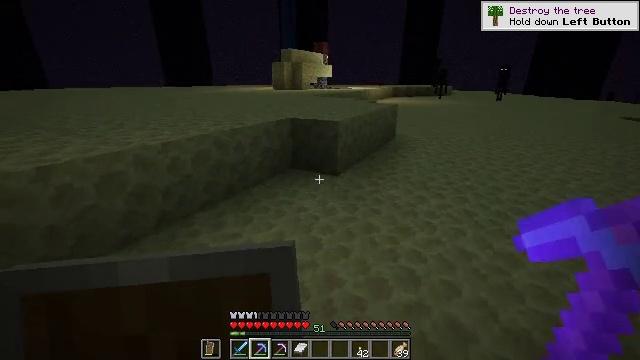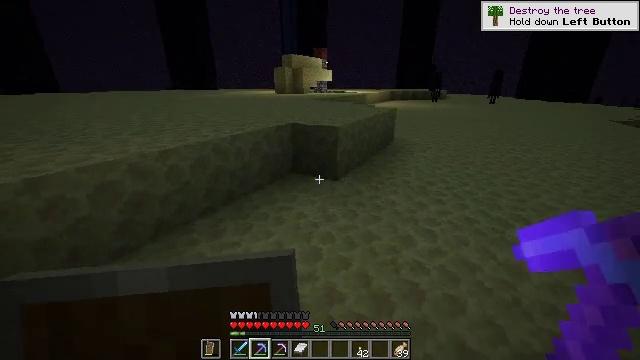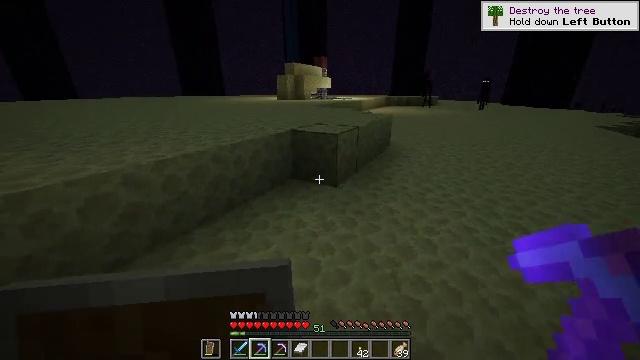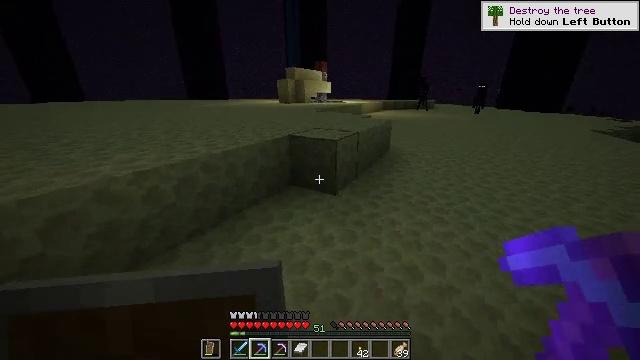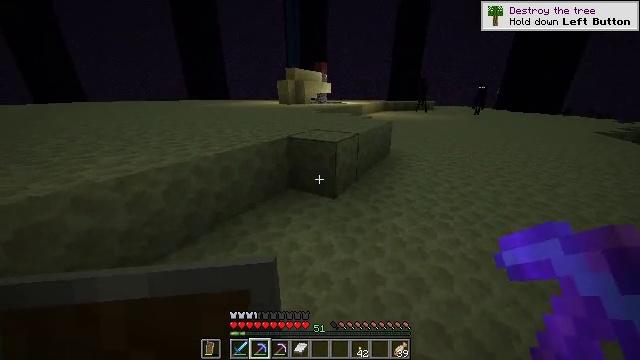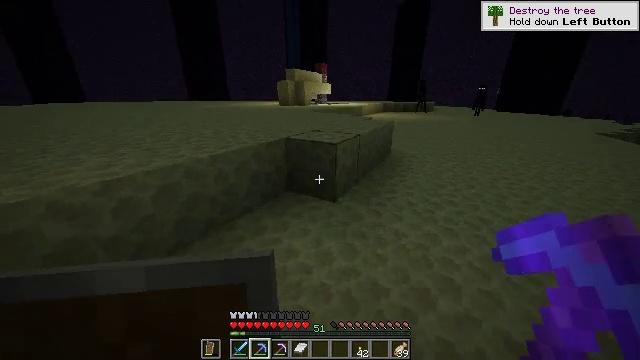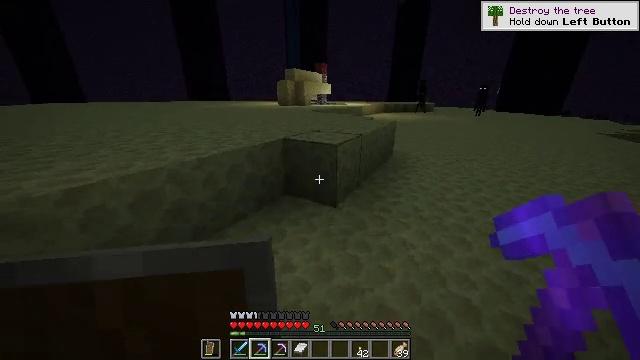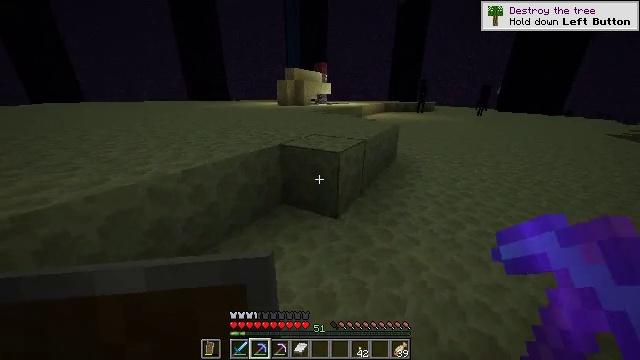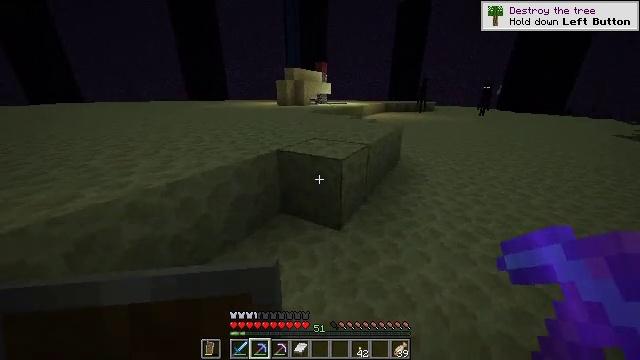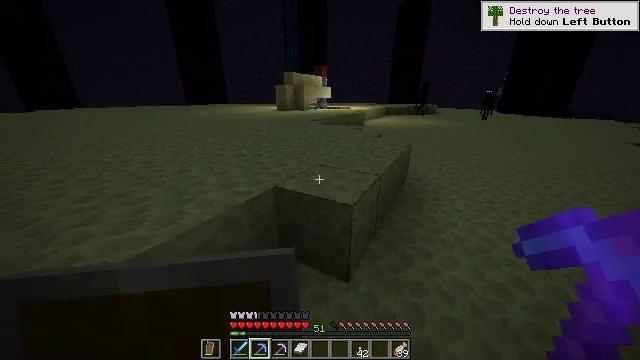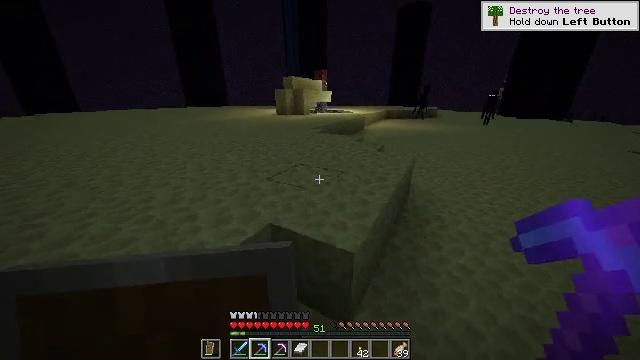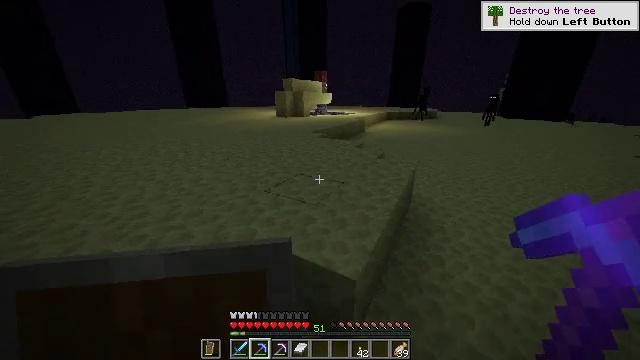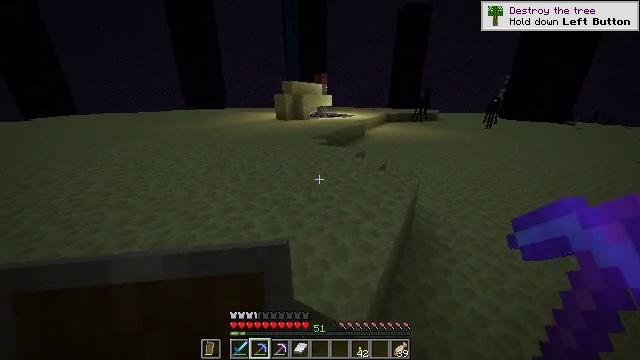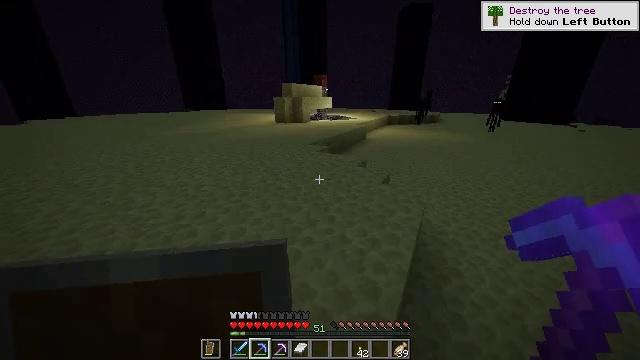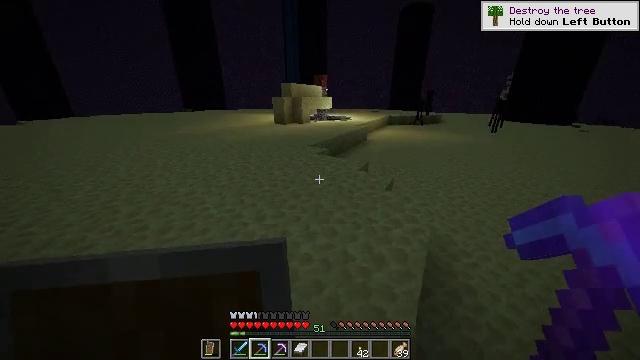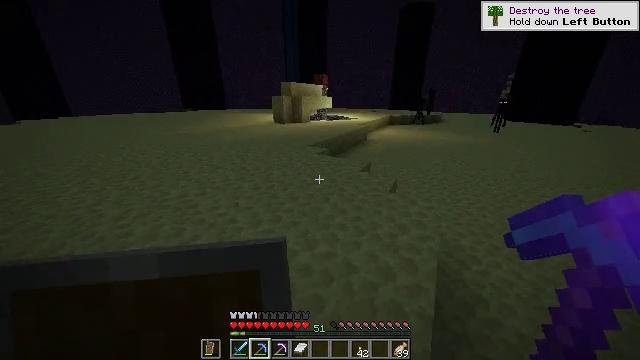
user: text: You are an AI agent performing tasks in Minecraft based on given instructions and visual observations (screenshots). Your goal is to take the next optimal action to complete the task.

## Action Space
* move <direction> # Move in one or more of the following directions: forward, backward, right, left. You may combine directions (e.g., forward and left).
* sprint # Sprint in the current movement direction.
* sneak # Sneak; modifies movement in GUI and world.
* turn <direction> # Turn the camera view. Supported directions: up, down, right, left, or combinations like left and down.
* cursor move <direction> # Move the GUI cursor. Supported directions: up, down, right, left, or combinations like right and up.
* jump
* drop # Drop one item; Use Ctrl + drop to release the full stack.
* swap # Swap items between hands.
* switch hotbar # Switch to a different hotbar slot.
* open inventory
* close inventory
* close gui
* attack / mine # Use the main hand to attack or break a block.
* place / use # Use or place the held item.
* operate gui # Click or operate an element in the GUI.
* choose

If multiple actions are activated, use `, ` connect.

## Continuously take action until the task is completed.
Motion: motion action
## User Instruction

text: Mine end stone bricks.
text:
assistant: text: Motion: move forward
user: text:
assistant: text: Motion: move forward
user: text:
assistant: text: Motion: move forward
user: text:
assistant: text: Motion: move forward
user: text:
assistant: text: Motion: move forward
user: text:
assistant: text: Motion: move forward
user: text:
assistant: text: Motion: move forward
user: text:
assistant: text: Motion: move forward
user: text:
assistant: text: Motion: move forward, jump
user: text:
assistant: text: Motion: move forward, jump
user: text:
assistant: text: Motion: move forward, jump
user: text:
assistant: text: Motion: move forward, jump
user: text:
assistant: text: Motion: move forward, jump
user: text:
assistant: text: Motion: move forward, jump
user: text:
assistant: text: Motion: move forward, jump
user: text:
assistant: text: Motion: move forward, jump
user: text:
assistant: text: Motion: move forward, jump
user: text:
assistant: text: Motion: move forward, jump
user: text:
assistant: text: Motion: move forward, jump
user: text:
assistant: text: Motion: move forward, jump
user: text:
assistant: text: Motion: move forward, jump
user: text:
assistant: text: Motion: move forward, jump
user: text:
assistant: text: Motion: move forward, jump
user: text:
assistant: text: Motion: move forward, jump
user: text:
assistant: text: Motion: move forward, jump
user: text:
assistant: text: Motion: move forward, jump
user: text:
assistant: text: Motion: move forward, jump
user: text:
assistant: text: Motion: move forward, jump
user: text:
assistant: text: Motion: move forward, jump
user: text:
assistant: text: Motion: move forward, jump